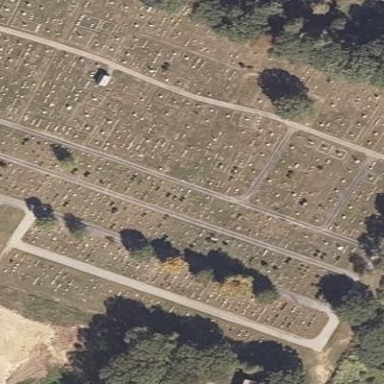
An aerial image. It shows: Cemetery.